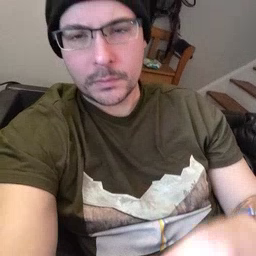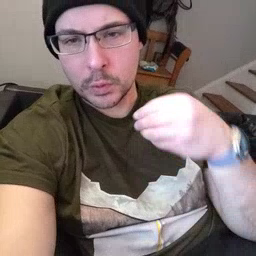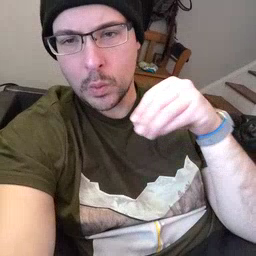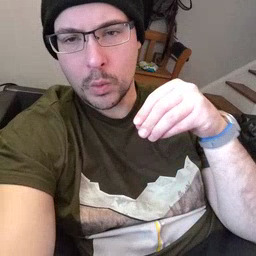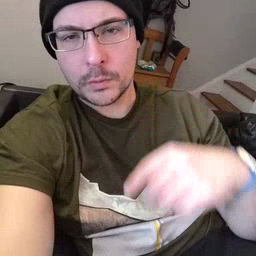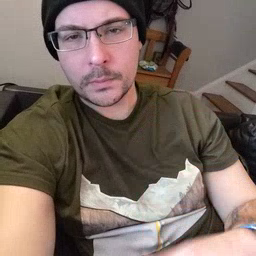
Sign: store